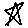
Label: star